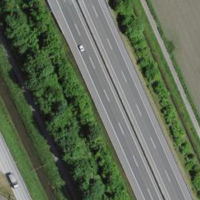
EUNIS habitat code: 57
Species observed at this site:
Filipendula ulmaria